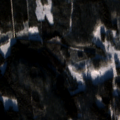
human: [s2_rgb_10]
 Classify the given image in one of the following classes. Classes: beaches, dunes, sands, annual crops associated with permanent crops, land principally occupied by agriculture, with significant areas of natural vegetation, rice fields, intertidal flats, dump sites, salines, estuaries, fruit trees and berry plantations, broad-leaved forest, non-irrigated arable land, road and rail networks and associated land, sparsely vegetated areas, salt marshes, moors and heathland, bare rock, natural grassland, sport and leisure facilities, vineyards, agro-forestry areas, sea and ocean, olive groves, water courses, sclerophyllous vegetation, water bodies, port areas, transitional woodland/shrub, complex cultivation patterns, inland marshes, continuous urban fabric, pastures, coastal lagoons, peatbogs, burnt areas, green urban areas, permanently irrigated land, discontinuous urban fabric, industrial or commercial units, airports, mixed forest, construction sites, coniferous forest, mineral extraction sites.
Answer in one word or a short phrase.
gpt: coniferous forest, water bodies